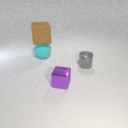
small purple metal cube in front of large cyan rubber sphere